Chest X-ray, PA view. Patient: 62 years old, sex M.
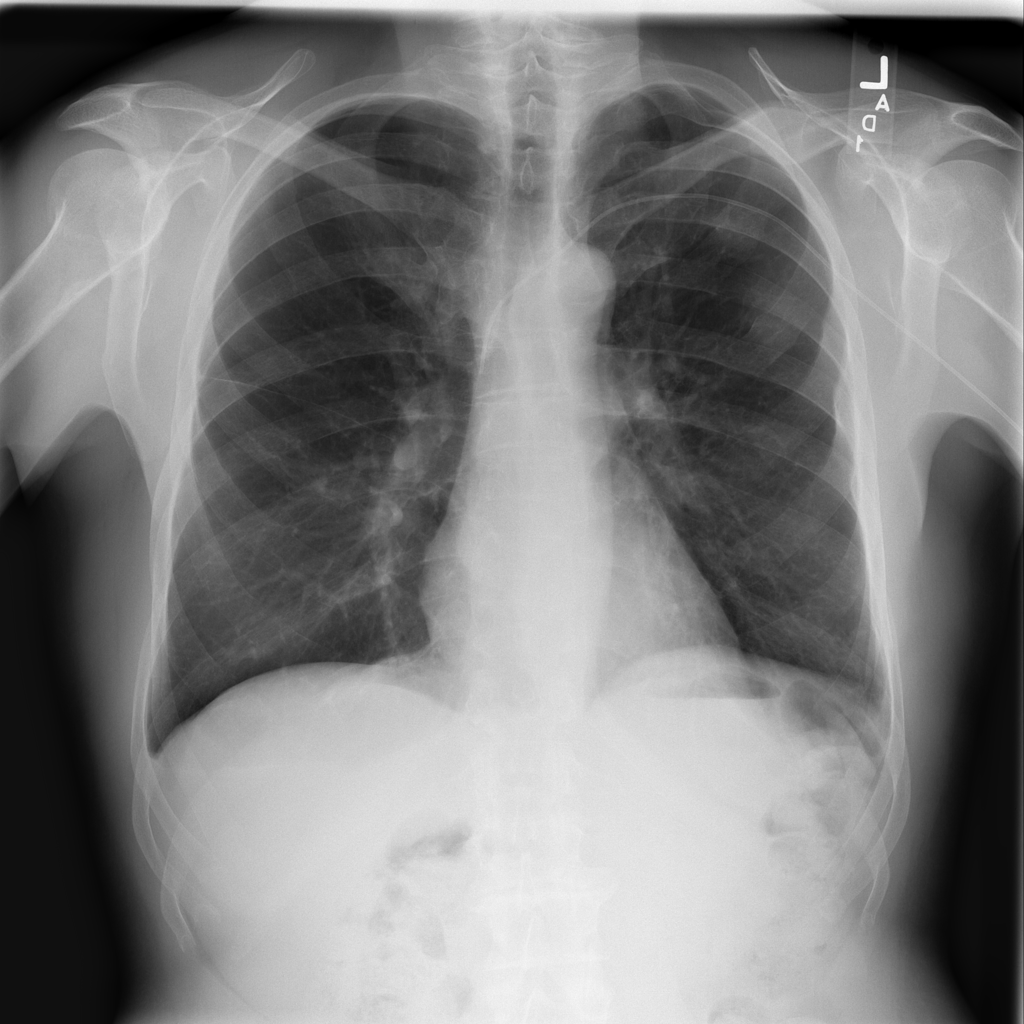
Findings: No Finding